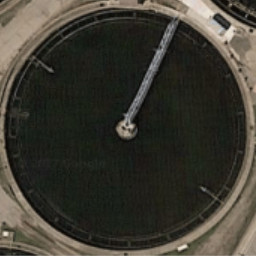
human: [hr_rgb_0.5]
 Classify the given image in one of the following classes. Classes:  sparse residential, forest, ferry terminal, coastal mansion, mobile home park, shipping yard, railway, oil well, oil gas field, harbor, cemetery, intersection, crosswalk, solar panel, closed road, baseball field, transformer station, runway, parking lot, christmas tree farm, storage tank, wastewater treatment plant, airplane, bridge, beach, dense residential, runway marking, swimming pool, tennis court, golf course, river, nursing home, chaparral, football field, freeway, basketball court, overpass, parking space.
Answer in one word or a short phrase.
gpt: wastewater treatment plant